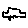
Label: car